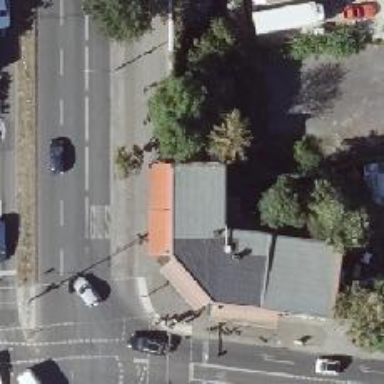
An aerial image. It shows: Convenience shop.